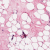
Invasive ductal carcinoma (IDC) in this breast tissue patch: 0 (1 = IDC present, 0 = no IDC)